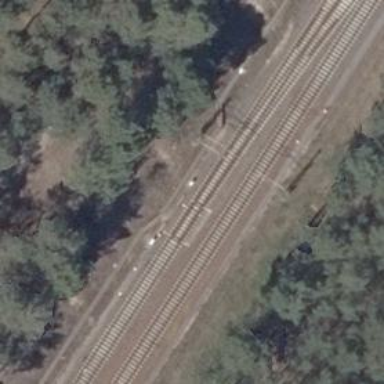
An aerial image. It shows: Railway switch.